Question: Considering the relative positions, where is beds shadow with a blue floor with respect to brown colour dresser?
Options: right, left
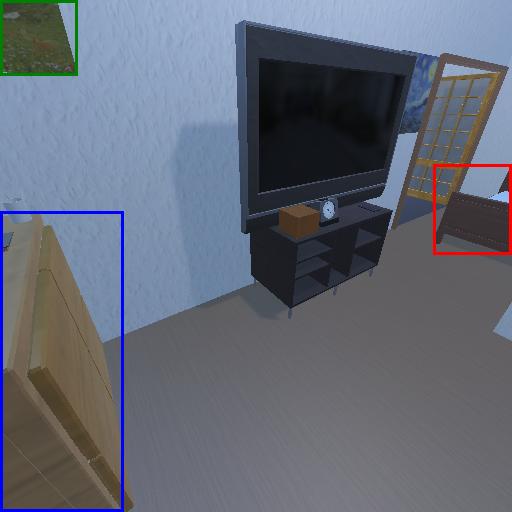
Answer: right